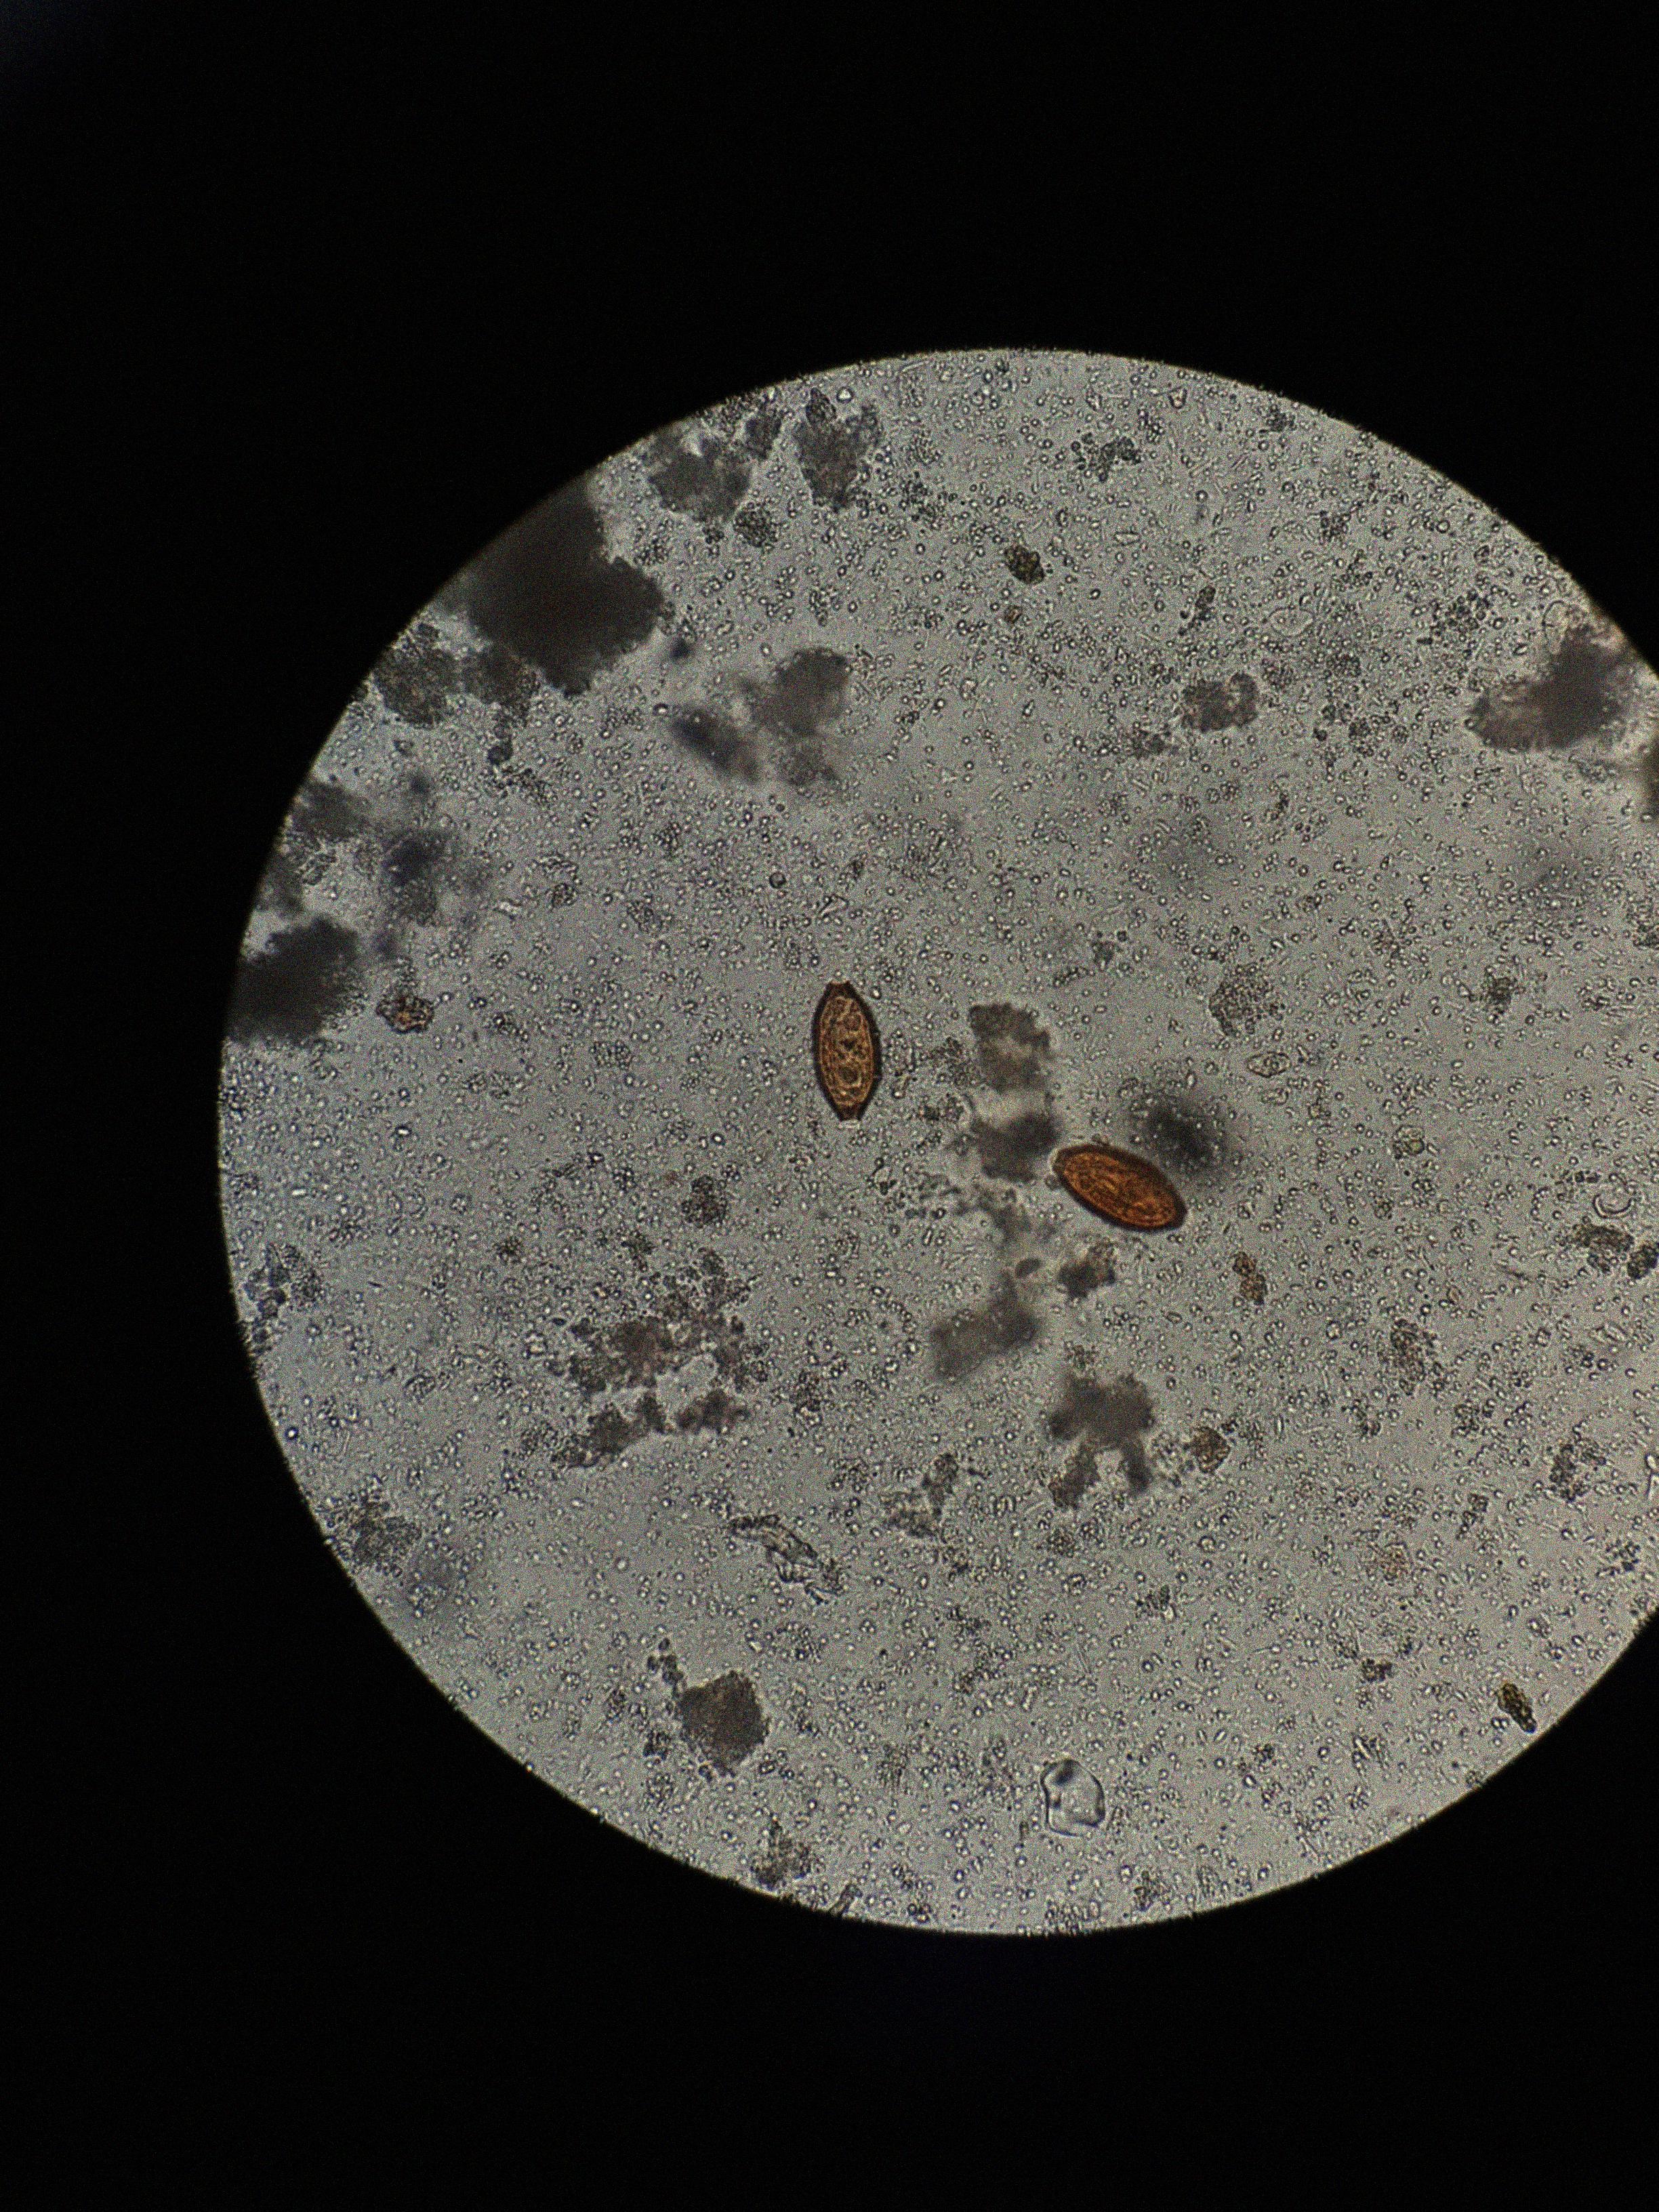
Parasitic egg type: Trichuris trichiura